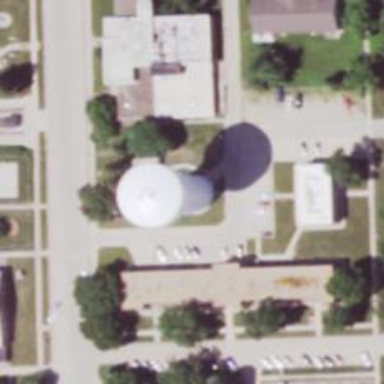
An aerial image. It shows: Water tower that is man-made.